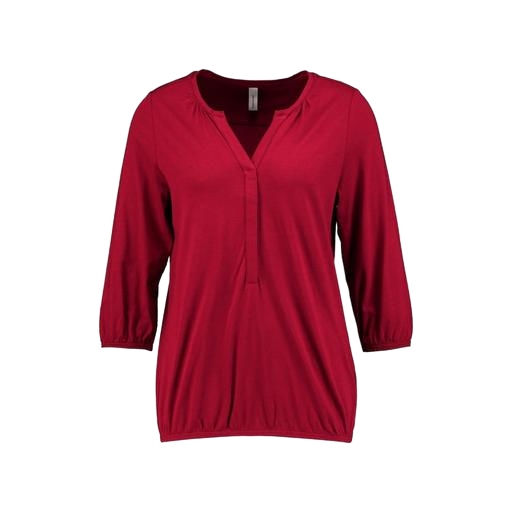
red jersey shirt, red henley blouse, red button-down blouse, white background